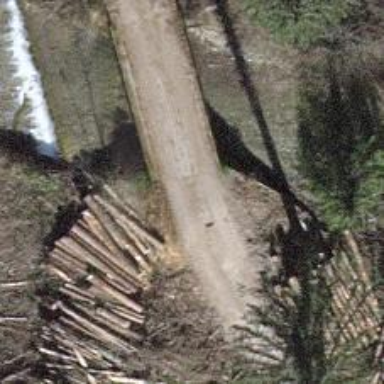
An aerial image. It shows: Track road with unpaved surface that includes bridge of grade2.